Field crop: maize
Growth stage: 2
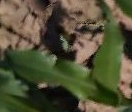
Species: maize